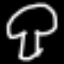
Label: mushroom